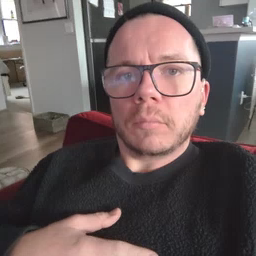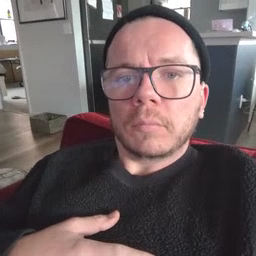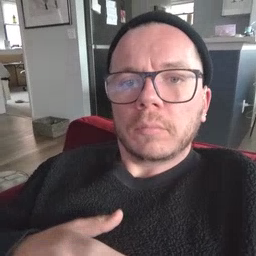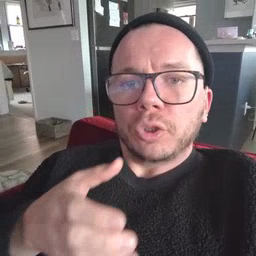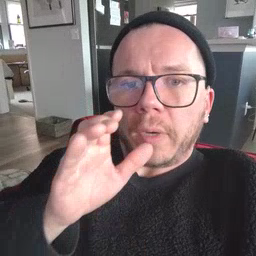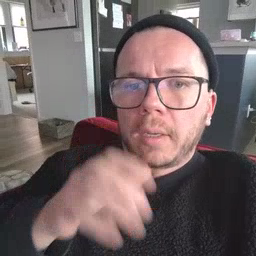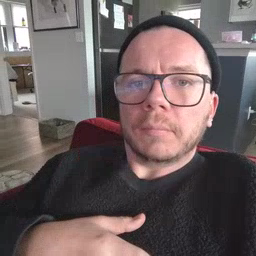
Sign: drink